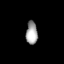
Tissue: prostate
Cell type: Endothelial cells
Senescence score: 0.3595
Nuclear area (px): 257
Mean DAPI intensity: 164.529